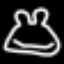
Label: frog